Field crop: tomato
Growth stage: 2
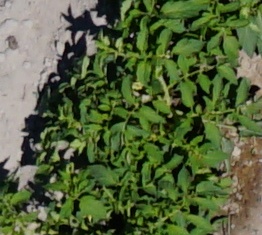
Species: tomato